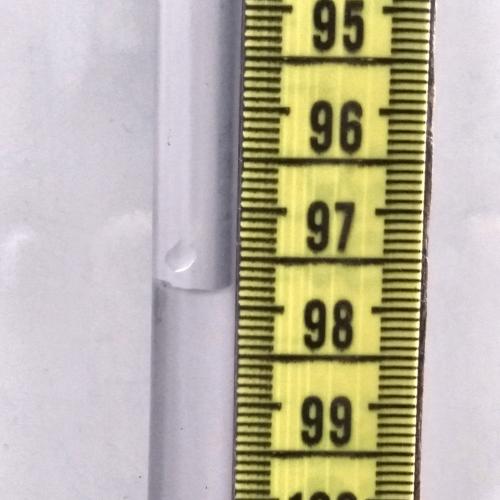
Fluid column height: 97.8 cm